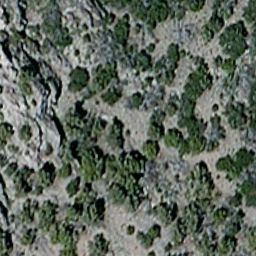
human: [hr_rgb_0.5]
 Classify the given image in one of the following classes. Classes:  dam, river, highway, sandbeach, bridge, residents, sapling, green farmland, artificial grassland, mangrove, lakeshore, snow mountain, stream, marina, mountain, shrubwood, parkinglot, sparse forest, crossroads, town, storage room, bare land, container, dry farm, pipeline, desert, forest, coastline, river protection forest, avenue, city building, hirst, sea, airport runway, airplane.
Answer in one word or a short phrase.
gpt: sparse forest